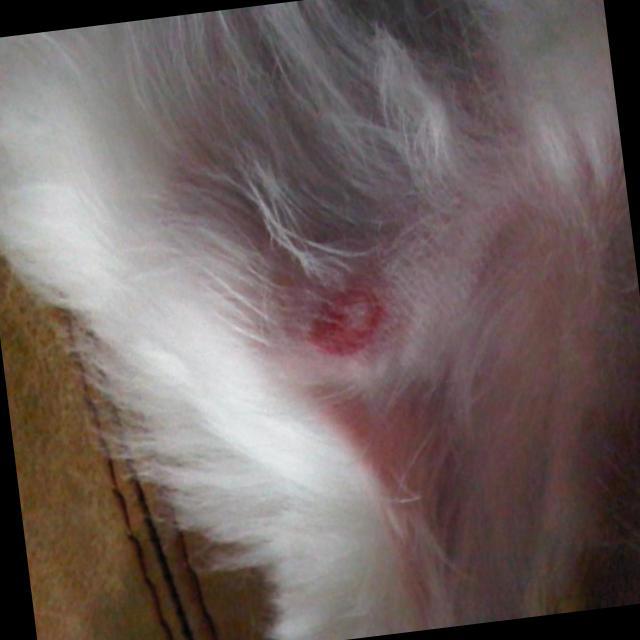
Canine ringworm (Dermatophytosis) — fungal infection caused by Microsporum or Trichophyton. Presents with circular alopecia, scaling, crusting, and broken hairs.